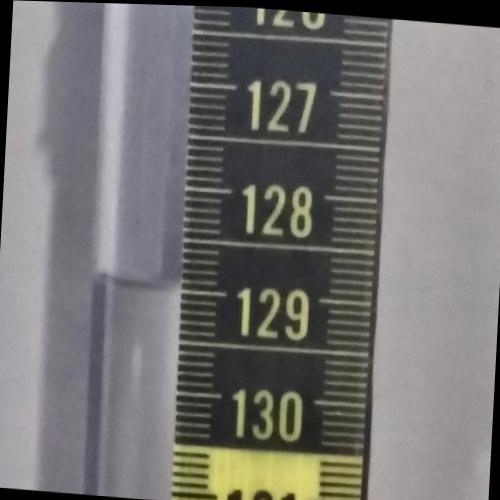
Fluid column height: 129.0 cm